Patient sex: M
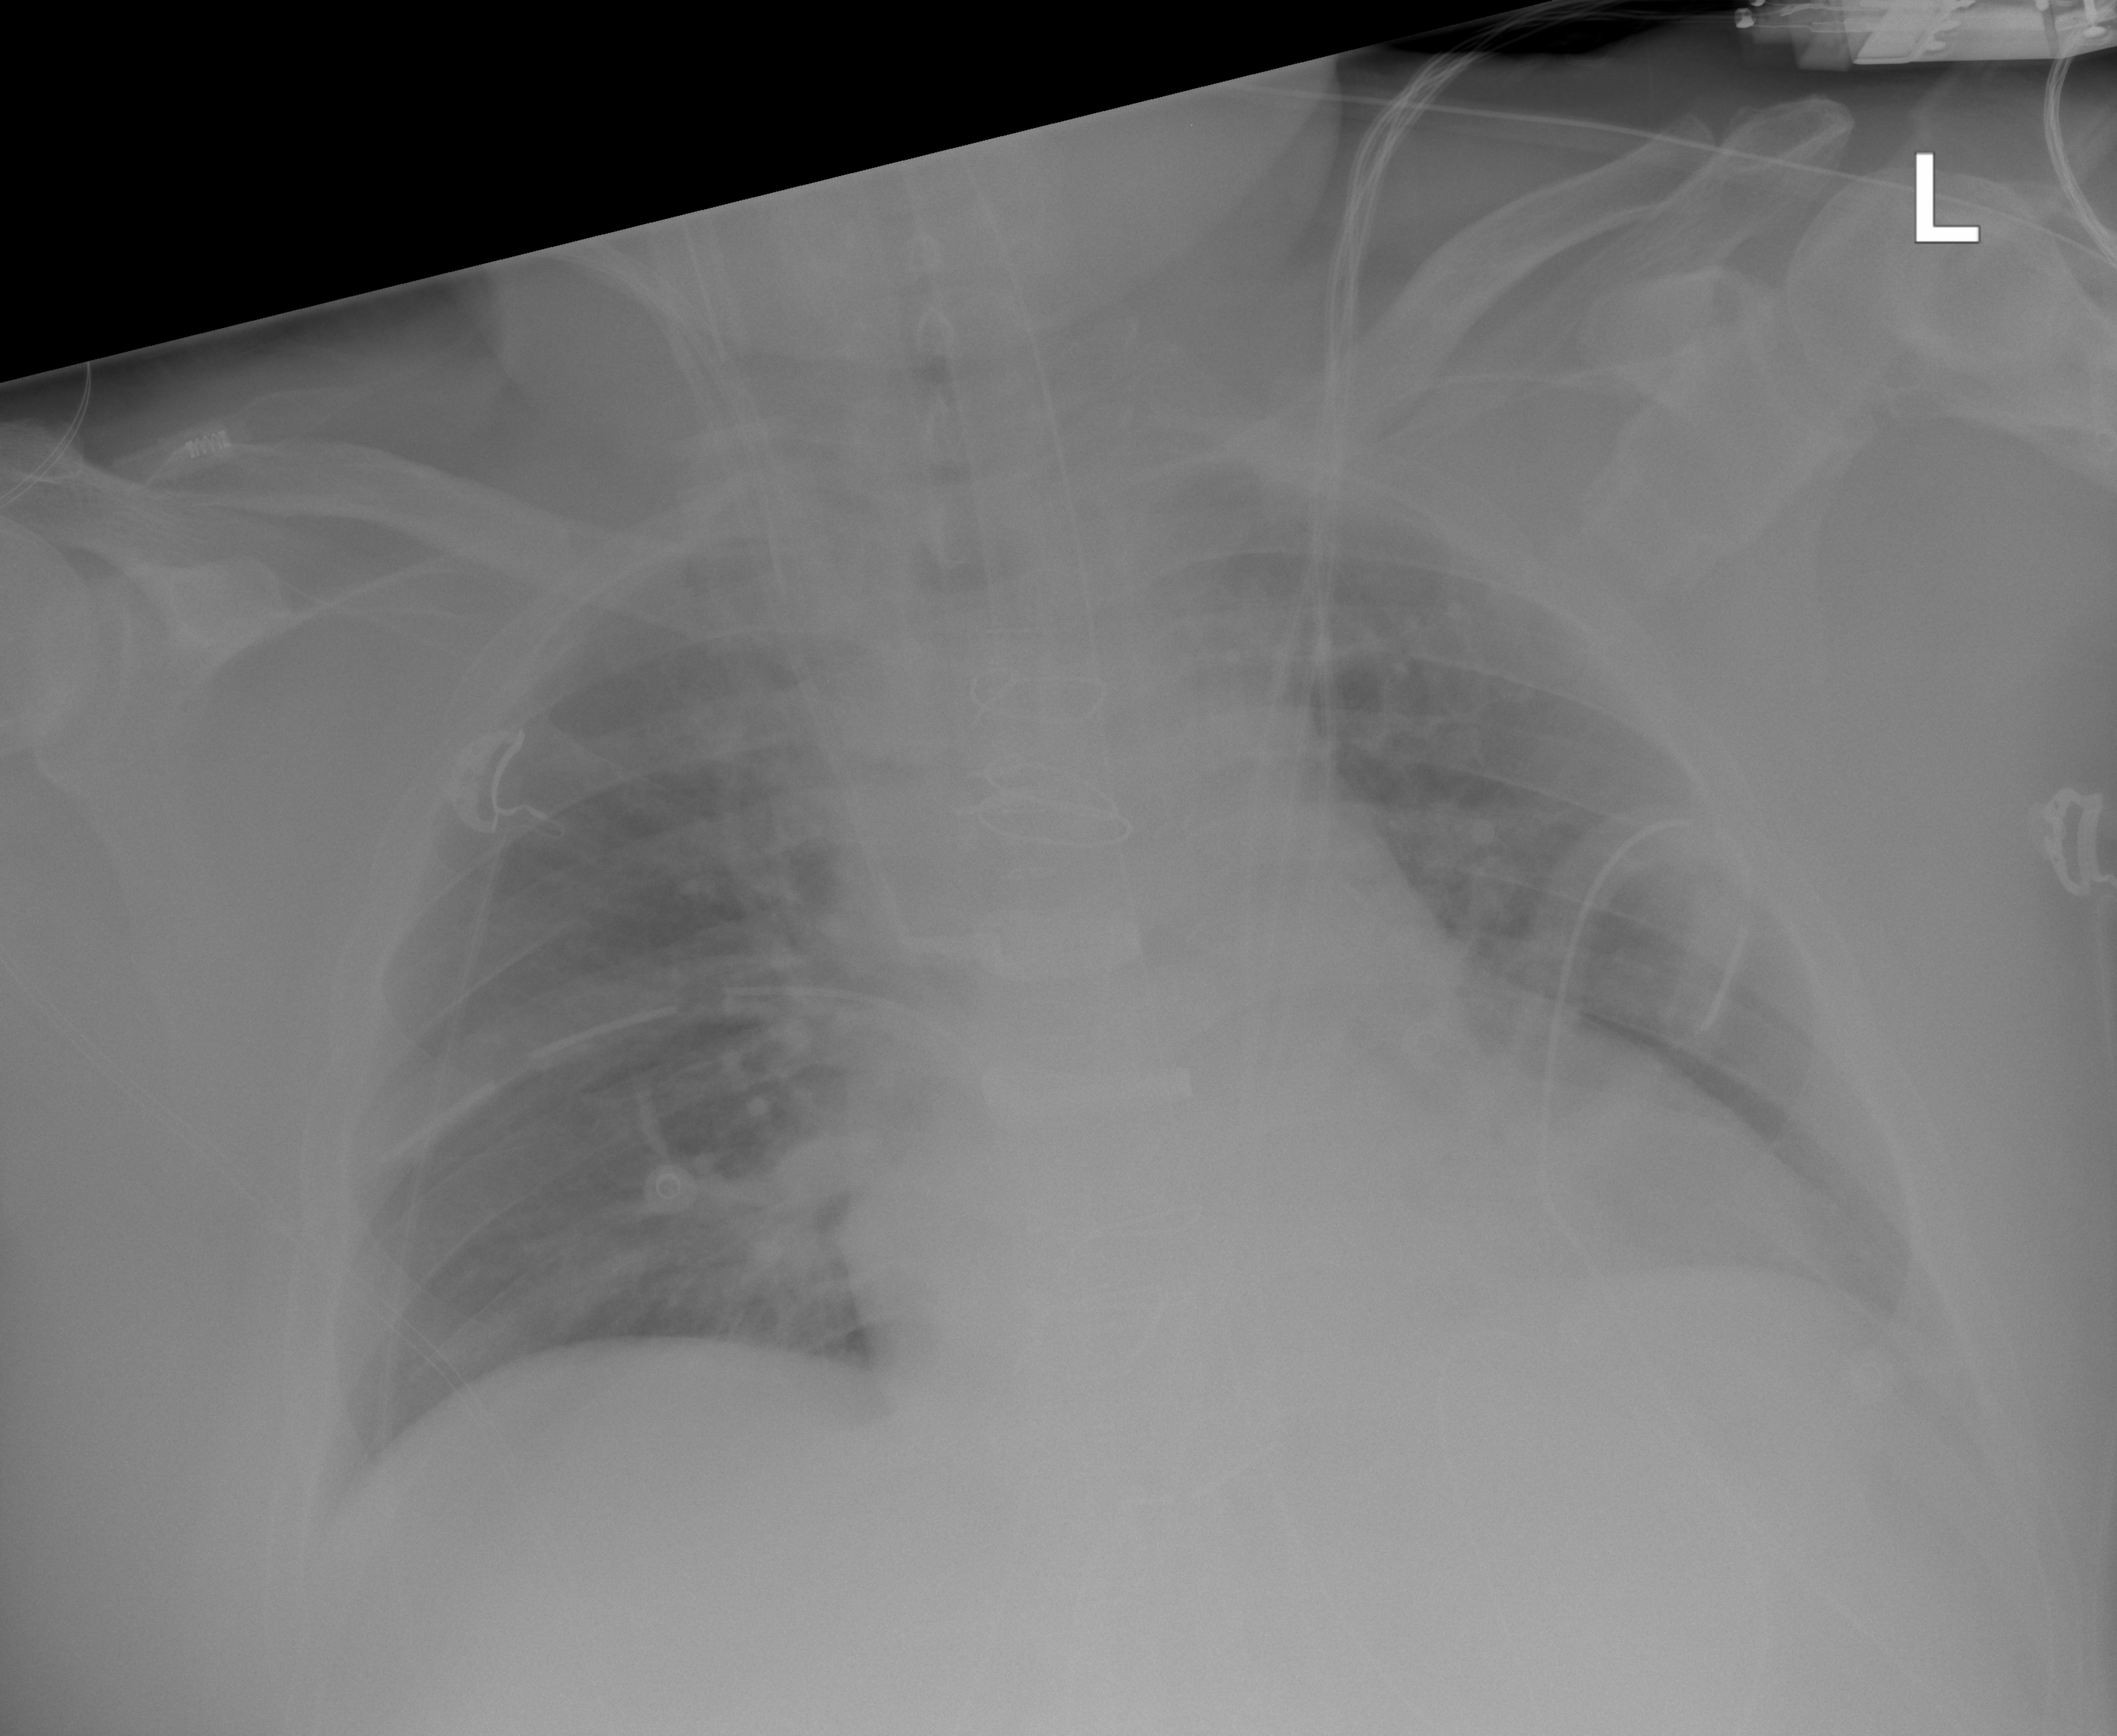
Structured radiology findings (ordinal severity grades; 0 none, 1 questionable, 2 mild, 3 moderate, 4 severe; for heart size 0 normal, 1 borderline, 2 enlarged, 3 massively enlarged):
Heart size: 2
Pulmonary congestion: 2
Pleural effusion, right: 0
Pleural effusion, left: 2
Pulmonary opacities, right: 0
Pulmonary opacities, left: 0
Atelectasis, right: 0
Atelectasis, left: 2